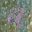
Label: 9